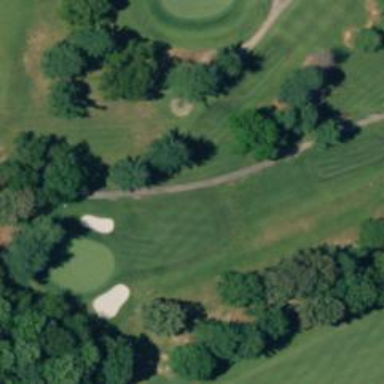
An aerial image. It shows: Path for both roads and golfers.